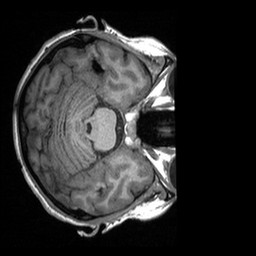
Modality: T1w
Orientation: axial
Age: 26
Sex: female
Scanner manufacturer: siemens
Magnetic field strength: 3 T
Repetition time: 1.9 s
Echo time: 0.00226 s